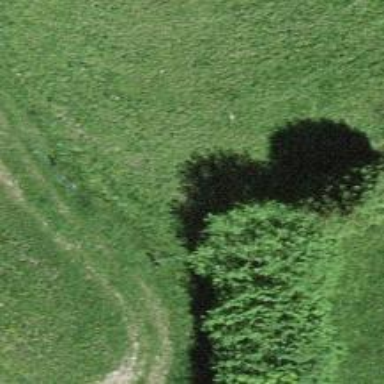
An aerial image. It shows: Hedge acting as barrier.